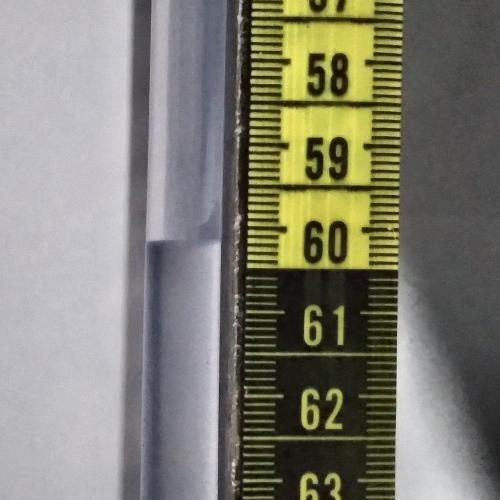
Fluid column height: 60.2 cm